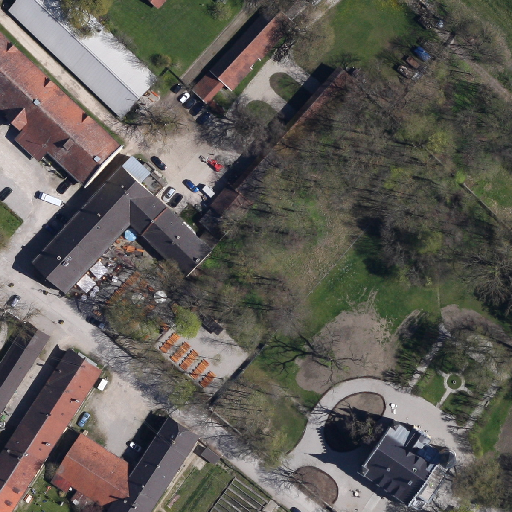
Referring expression: light-duty vehicle